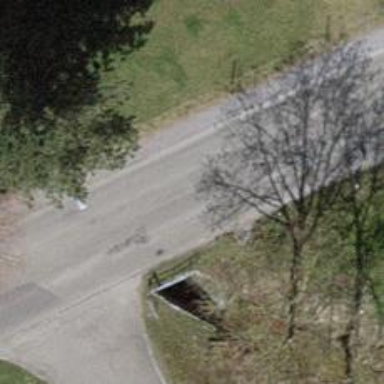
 running over bridge. There is sidewalk on the left side."